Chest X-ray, PA view. Patient: 64 years old, sex M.
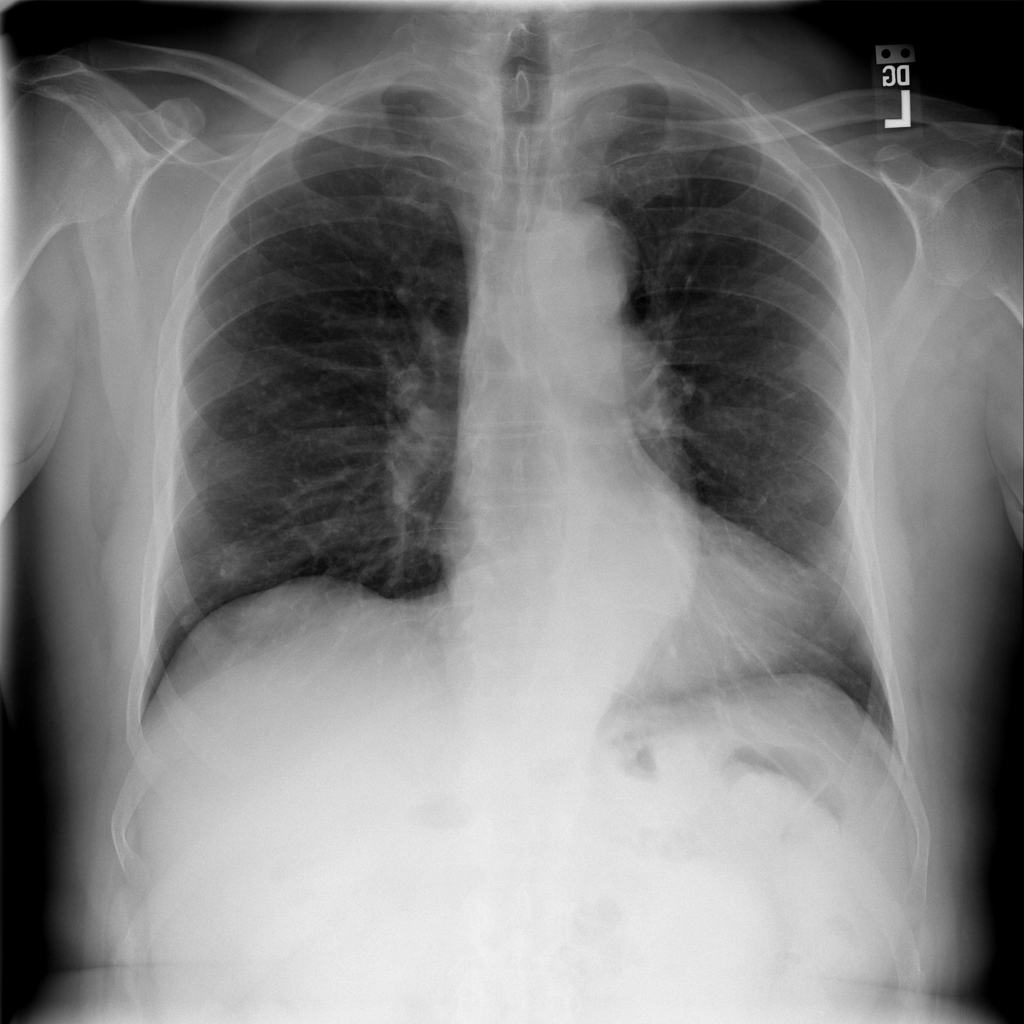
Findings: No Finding